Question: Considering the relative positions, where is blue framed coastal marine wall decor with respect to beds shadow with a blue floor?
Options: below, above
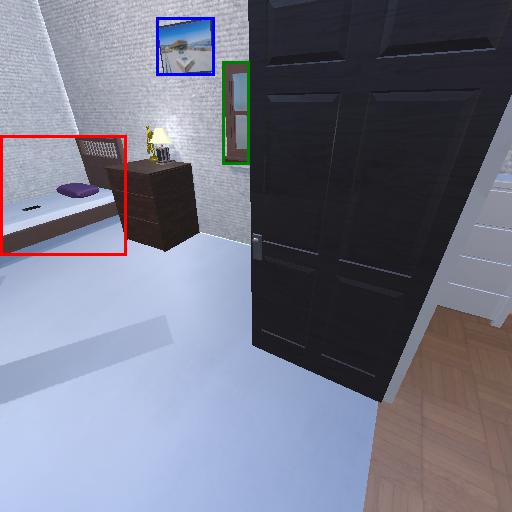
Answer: below